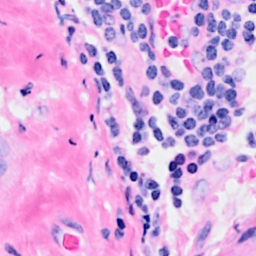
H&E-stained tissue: Breast